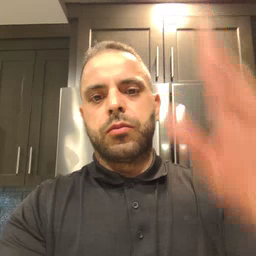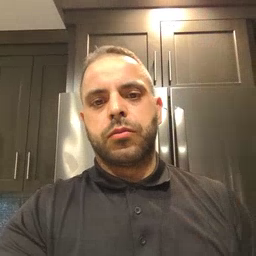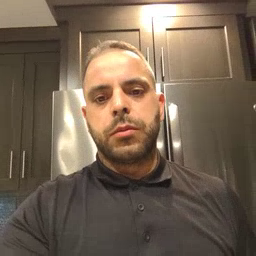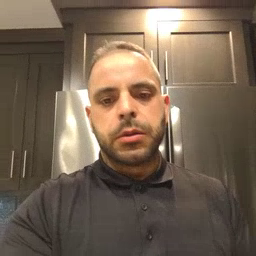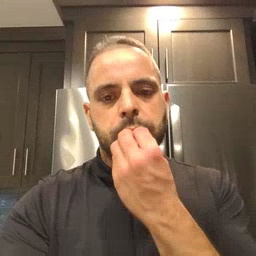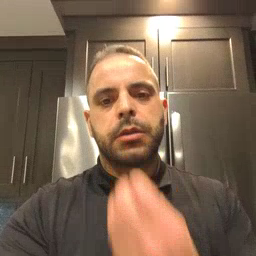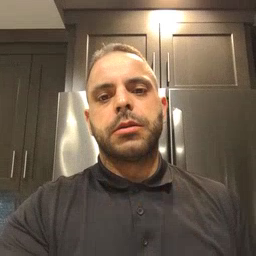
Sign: kiss